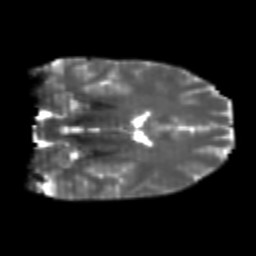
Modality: T2w
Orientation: coronal
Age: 21
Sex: female
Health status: healthy
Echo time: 0.074 s